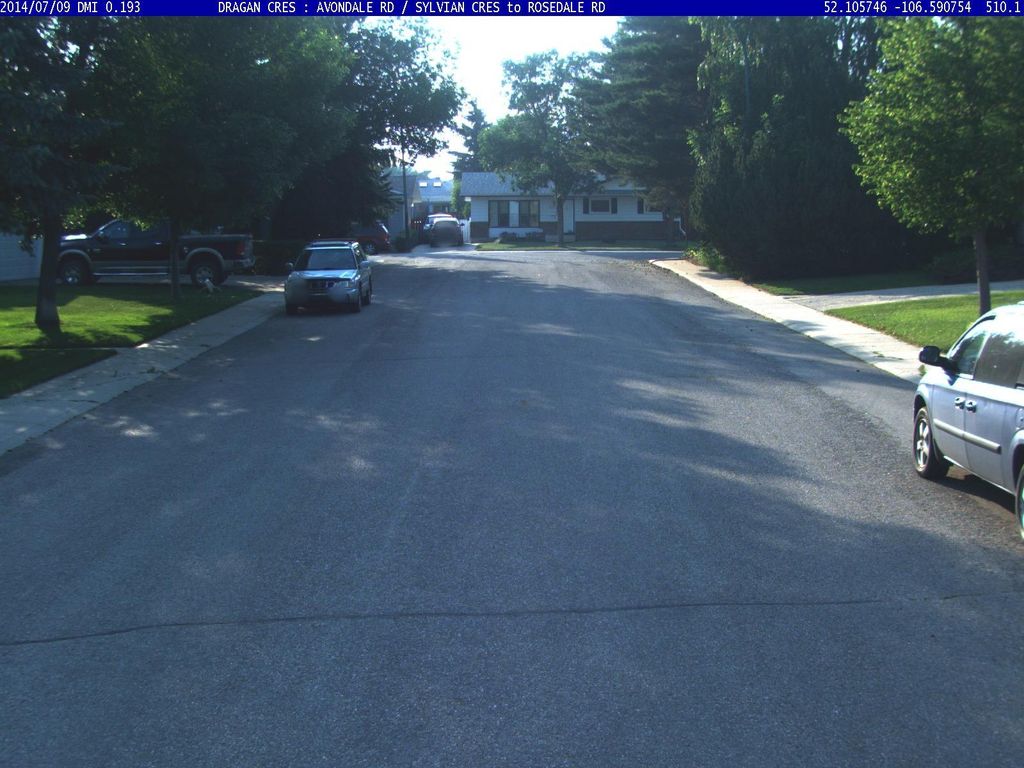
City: saskatoon